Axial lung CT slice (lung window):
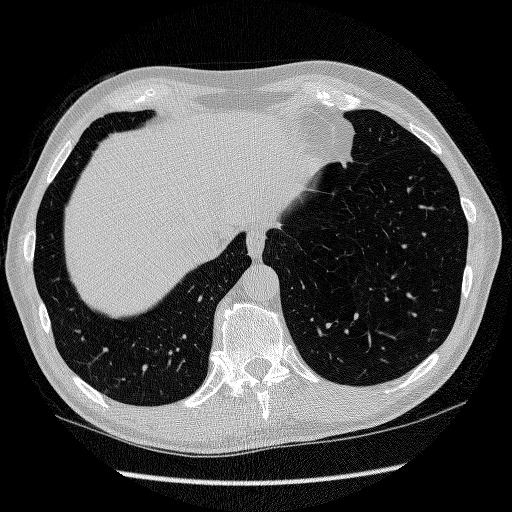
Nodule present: no